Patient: sex M, age 48
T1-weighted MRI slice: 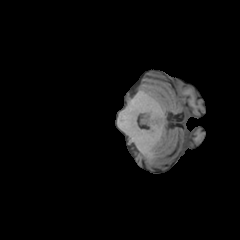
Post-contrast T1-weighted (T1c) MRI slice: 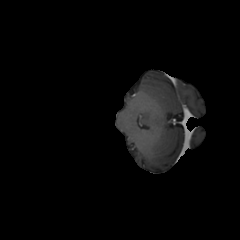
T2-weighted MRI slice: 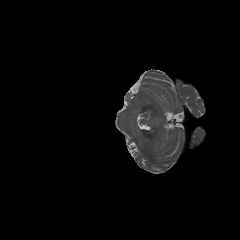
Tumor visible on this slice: no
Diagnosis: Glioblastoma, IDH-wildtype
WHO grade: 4